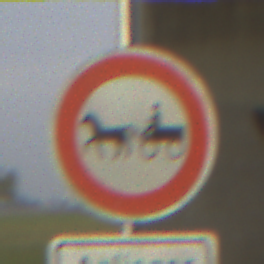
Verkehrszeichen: VerbotGespannfuhrwerke
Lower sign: PersonengruppenFrei1
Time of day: SunriseSunset
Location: Outdoor (Suburban)
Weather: PartlyCloudy
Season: NotSpecified
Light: Natural